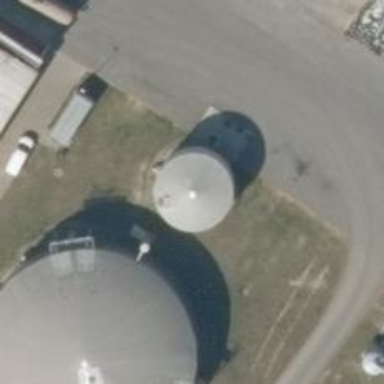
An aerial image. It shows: Storage tank with man-made structure.